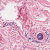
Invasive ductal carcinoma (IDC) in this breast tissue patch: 0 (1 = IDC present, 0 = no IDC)